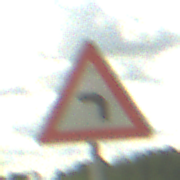
Verkehrszeichen: KurveLinks
Umgebung: Outdoor, RoadRail
Tageszeit: Midday
Wetter: PartlyCloudy
Licht: Natural
Jahreszeit: NotSpecified
Kontrast: HighContrast